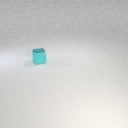
small cyan metal cube